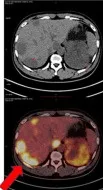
Liver. Before treatment. The red arrowheads showed the primary lesion of the left adrenal gland and the metastatic lesions of the lungs and liver.
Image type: radiology (pet)